Question: I would like to plot my figure using R ('ggplot2'). I'd like to have a line graph like image 2.
here my.data:
'''
B50K,B50K+1000C50K,B50K+2000C50K,B50K+4000C50K,B50K+8000C50K,gen,xaxile
0.3795,0.4192,0.4675,0.5357,0.6217,T18-Yield,B50K
0.3178,0.3758,0.4249,0.5010,0.5870,T20-Yield,B50K+1000C50K
0.2795,0.3266,0.3763,0.4636,0.5583,T21-Yield,B50K+2000C50K
0.2417,0.2599,0.2898,0.3291,0.3736,T18-Fertility,B50K+4000C50K
0.2002,0.2287,0.2531,0.2962,0.3485,T19-Fertility,B50K+8000C50K
0.1642,0.1911,0.2151,0.2544,0.2951,T20-Fertility
'''
***--> The delimiter is ",". By the way, I have not any useful .r script which would be helpful or useful.
The illustrated image shows my figure in Microsoft word.

I have tried several scripts via internet but non of them have not worked.
would you please help me to have a .r script to read my data file like img1 and plot my data like illustrated figure.
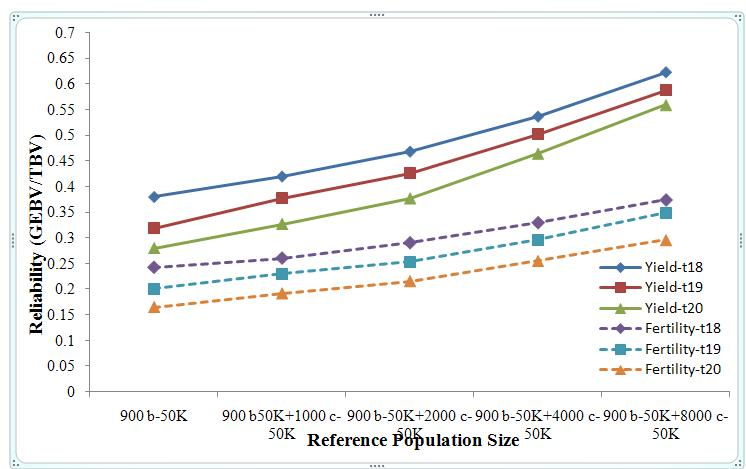
Answer: The trick is to reshape your data (using 'melt' from the 'reshape2' package) so that you can easily map colours and linetypes to 'gen'.
'''
# Your data - note i also added an extra comma after the fifth column in row 6.
# It would be easier if you gave data using dput as described in comments above - thanks
dat <- read.table(text="B50K,B50K+1000C50K,B50K+2000C50K,B50K+4000C50K,B50K+8000C50K,xaxile,gen
0.3795,0.4192,0.4675,0.5357,0.6217,B50K,T18-Yield
0.3178,0.3758,0.4249,0.5010,0.5870,B50K+1000C50K,T20-Yield
0.2795,0.3266,0.3763,0.4636,0.5583,B50K+2000C50K,T21-Yield
0.2417,0.2599,0.2898,0.3291,0.3736,B50K+4000C50K,T18-Fertility
0.2002,0.2287,0.2531,0.2962,0.3485,B50K+8000C50K,T19-Fertility
0.1642,0.1911,0.2151,0.2544,0.2951,,T20-Fertility",
header=T, sep=",", na.strings="")
# load the pckages you need
library(ggplot2)
library(reshape2)
# assume xaxile column is unneeded? - did you add this column yourself?
dat$xaxile <- NULL
# reshape data for plotting
dat.m <- melt(dat)
# plot
ggplot(dat.m, aes(x=variable, y=value, colour=gen,
shape=gen, linetype=gen, group=gen)) +
geom_point() +
geom_line()
'''
You can then use 'scale_linetype_manual' and 'scale_shape_manual' to manually specify how you want the plot to look. <URL> will help, but there are many others as well